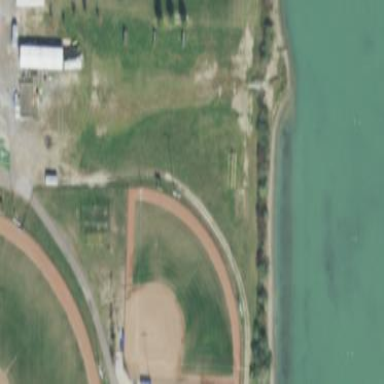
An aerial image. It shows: Baseball pitch for leisure land.